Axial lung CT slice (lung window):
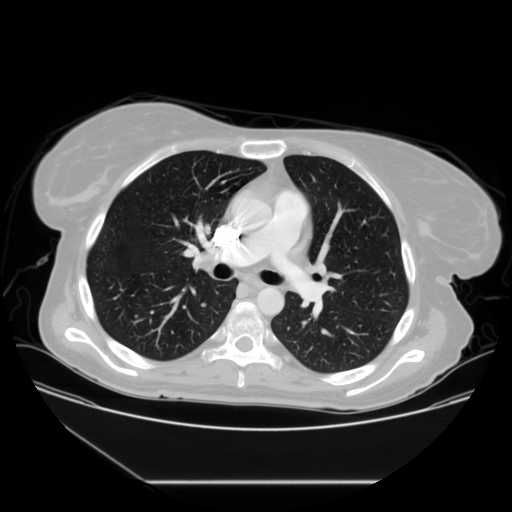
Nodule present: yes
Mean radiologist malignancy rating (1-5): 2